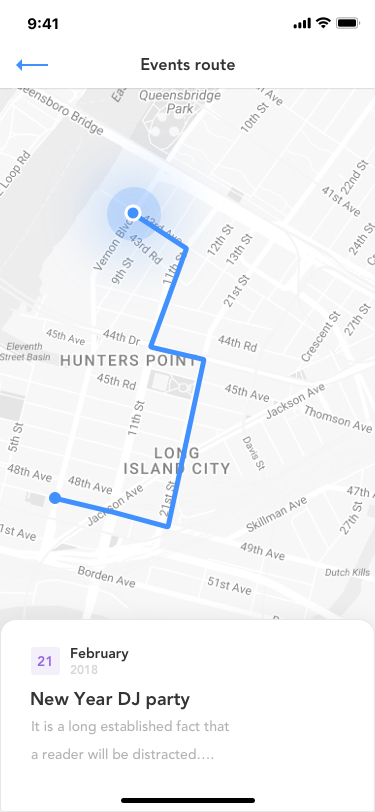
Text in this UI design:
It is a long established fact that a reader will be distracted….
21
February
2018
New Year DJ party